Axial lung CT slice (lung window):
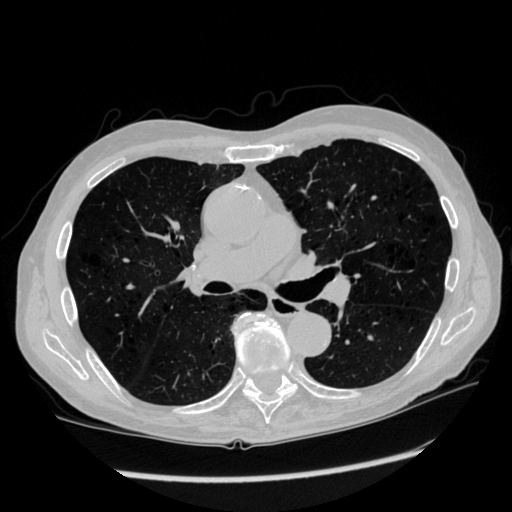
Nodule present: no